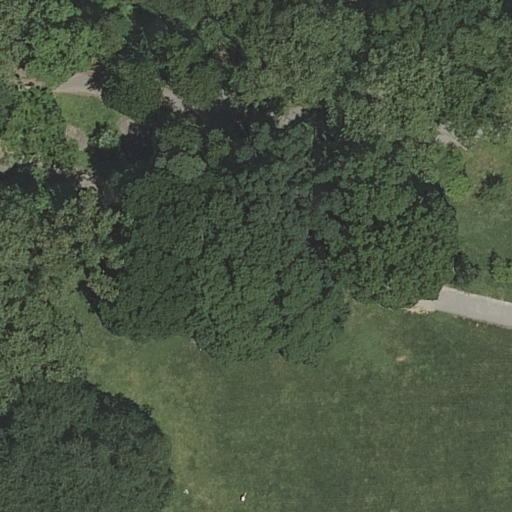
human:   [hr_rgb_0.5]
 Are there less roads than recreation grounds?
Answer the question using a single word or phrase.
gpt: no

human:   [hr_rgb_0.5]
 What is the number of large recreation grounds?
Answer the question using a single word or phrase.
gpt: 1

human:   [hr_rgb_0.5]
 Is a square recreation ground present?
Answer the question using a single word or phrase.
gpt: no

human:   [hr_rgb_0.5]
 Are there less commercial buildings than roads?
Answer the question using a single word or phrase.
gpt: yes

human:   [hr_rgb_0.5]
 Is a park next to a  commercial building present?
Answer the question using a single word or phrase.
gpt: no

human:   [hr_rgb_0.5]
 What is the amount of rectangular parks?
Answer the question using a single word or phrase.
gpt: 1

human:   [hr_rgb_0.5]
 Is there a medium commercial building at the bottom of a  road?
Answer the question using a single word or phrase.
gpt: no

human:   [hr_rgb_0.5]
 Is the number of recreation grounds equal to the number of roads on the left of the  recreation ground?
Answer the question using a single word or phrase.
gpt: no

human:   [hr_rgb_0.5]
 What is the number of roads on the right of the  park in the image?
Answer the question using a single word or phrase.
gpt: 0

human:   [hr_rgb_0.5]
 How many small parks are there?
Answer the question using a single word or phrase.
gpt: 0

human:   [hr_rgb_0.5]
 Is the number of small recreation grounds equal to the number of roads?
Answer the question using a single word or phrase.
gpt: no

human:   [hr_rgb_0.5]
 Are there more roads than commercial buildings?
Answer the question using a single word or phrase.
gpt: yes

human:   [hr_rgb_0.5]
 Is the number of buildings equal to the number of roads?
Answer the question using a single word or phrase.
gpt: no

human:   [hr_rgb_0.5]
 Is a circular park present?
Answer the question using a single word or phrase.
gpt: no

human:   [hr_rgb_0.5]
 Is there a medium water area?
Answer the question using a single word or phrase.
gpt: no

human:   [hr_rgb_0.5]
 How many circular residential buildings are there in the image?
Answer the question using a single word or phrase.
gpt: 0

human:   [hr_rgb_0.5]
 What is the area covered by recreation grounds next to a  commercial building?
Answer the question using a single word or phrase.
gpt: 0m2

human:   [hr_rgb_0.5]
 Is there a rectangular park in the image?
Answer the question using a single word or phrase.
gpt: yes

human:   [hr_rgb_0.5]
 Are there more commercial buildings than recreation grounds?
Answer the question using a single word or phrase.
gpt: no

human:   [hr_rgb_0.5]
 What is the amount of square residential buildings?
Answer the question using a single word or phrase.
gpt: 0

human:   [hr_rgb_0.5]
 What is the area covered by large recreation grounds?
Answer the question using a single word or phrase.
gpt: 3774m2

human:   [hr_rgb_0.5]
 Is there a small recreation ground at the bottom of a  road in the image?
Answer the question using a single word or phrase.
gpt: no

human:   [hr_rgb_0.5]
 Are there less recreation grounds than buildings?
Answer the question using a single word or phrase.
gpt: no

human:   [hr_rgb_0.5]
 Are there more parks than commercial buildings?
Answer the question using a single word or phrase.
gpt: yes

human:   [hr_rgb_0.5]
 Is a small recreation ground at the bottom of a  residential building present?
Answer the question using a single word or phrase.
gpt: no

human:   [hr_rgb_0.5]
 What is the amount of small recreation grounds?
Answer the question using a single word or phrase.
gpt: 0

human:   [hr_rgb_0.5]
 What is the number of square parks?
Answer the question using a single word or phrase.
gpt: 0

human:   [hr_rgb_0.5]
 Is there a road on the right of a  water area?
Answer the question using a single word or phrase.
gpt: no

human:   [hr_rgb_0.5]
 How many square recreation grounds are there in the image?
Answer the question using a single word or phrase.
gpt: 0

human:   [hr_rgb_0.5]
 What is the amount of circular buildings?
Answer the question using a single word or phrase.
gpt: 0

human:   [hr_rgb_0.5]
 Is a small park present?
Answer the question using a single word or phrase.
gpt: no

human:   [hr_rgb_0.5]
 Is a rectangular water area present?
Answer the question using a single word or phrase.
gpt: no

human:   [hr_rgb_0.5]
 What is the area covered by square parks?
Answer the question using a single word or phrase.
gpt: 0m2

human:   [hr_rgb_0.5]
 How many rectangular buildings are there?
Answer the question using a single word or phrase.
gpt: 0

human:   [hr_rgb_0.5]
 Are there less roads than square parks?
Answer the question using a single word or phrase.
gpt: no

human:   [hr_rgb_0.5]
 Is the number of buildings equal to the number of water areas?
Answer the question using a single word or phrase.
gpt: yes